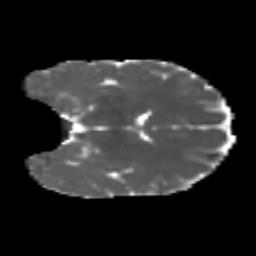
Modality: MD
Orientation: coronal
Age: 20
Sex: female
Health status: healthy